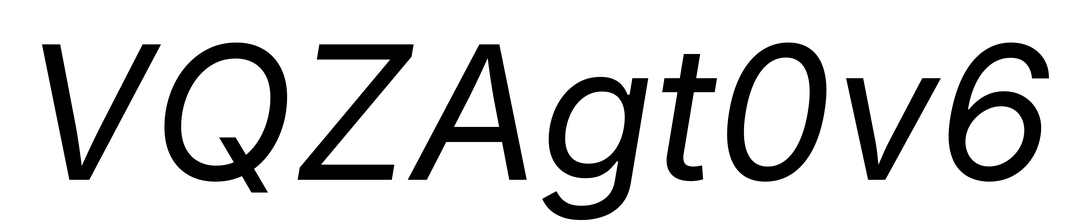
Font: Inter-Italic_Italic